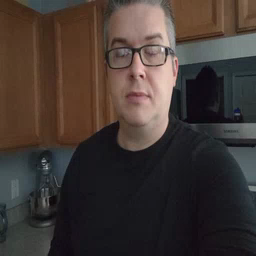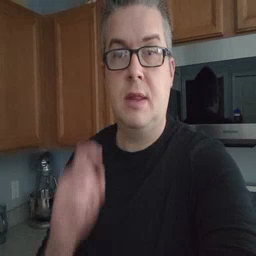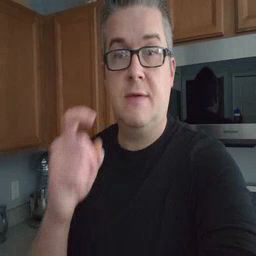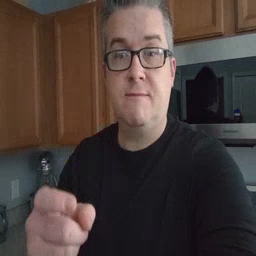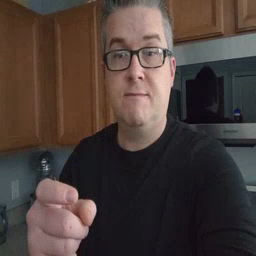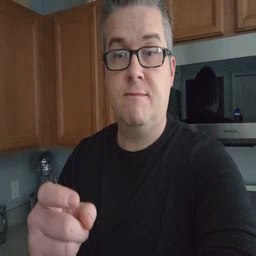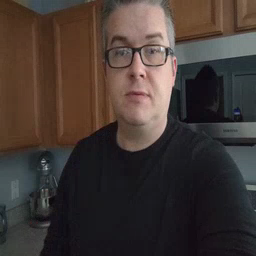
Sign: gift